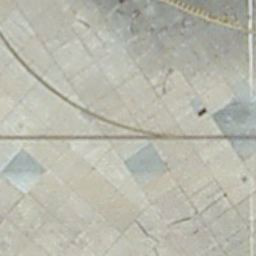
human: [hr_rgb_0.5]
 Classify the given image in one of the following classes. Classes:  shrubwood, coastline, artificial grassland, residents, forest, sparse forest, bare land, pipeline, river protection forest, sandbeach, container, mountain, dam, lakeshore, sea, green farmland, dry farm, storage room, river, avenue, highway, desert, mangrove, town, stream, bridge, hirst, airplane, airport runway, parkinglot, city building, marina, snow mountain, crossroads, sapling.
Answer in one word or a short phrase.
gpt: airport runway